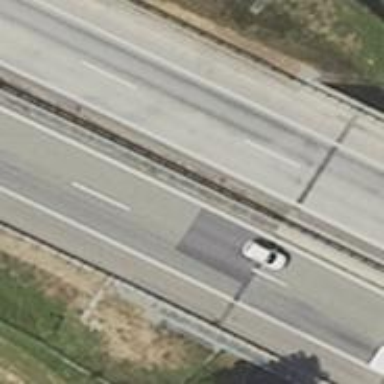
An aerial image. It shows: Bridge over motorway.